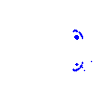
Particle: electron